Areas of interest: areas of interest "Medical"
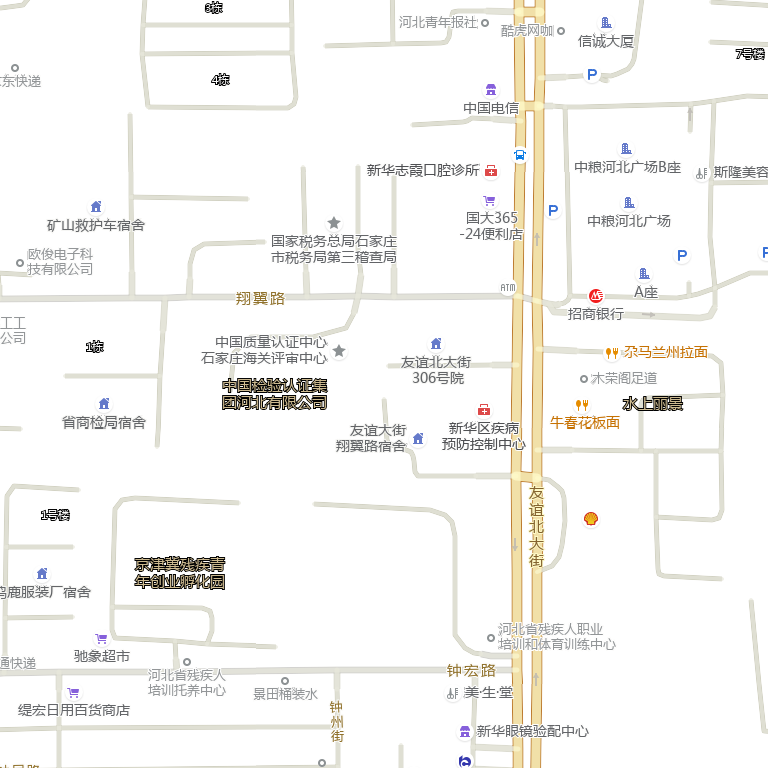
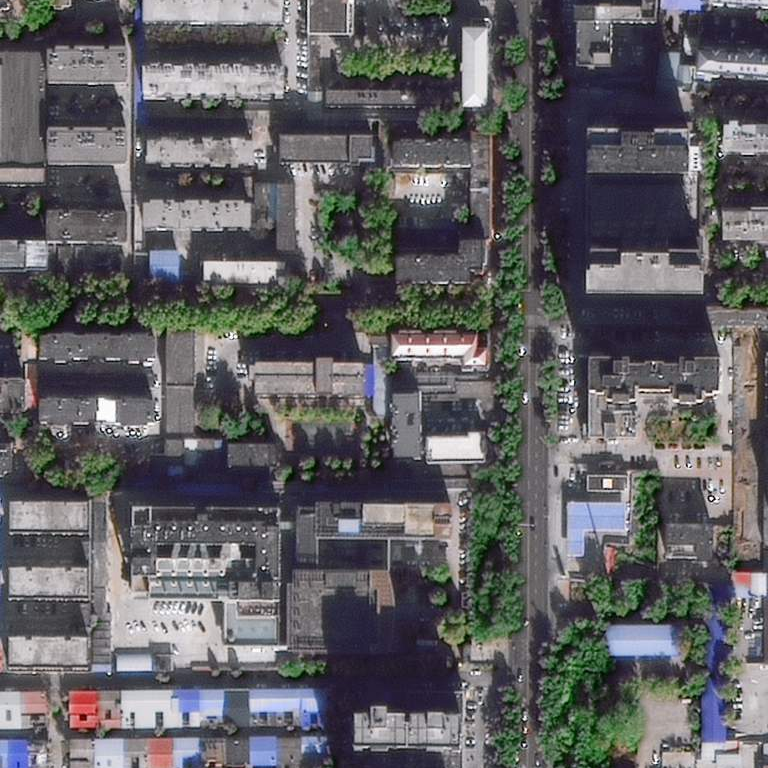